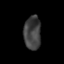
Tissue: lung
Cell type: Pericytes
Senescence score: 0.5416
Nuclear area (px): 557
Mean DAPI intensity: 64.248